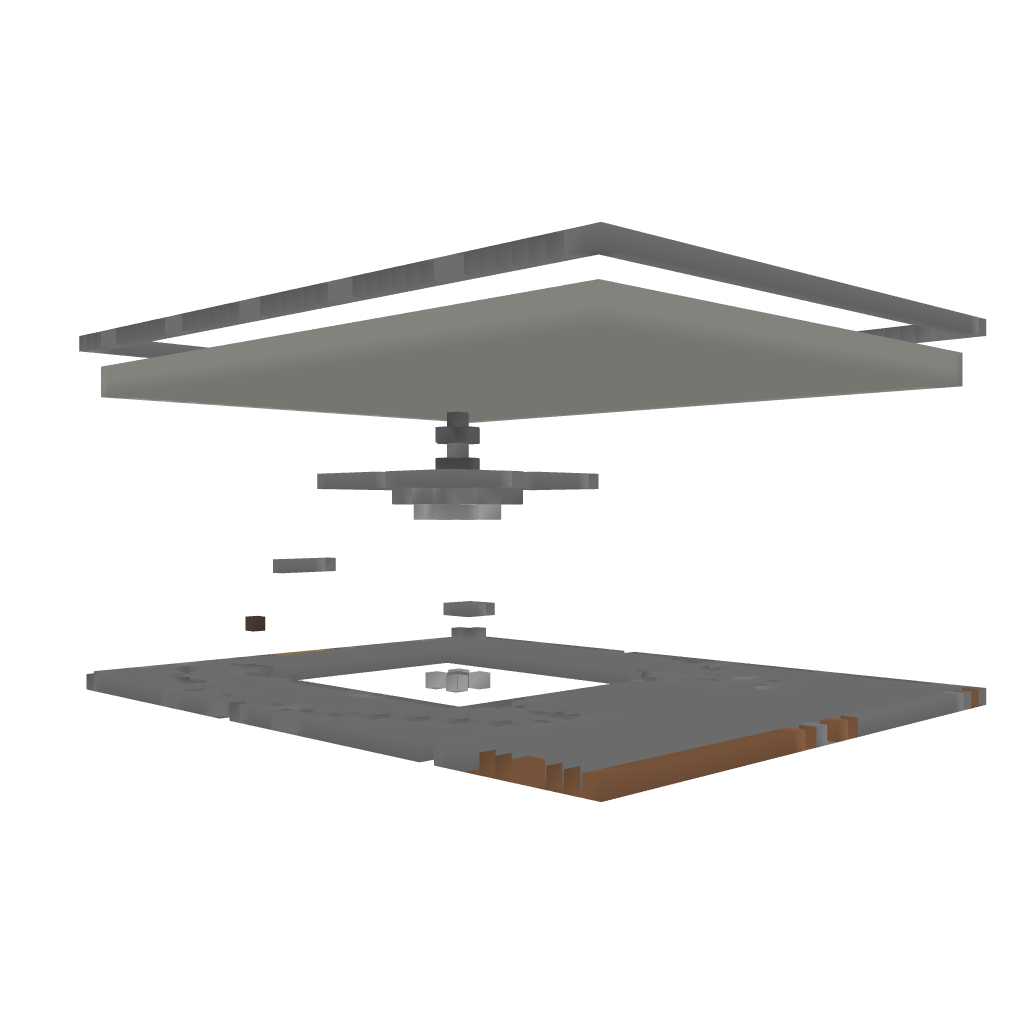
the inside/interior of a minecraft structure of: Basic PvP Arena